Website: apple
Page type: account-selection
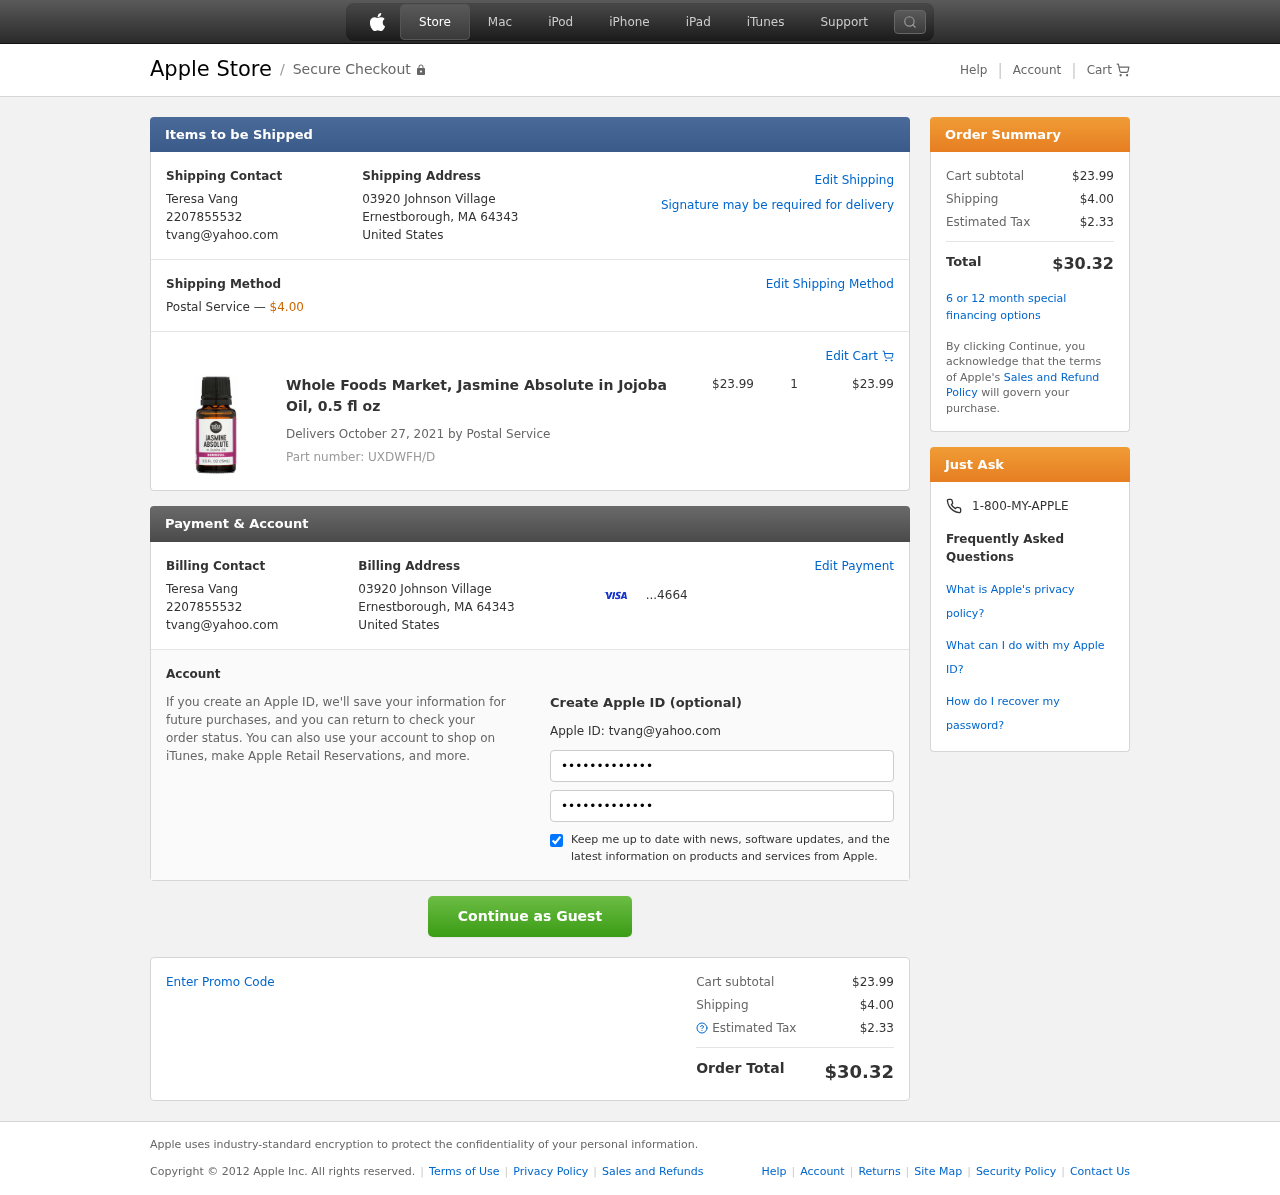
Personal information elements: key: PII_CARD_LAST4
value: ...4664
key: PII_CITY_STATE_ZIP
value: Ernestborough, MA 64343
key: PII_COUNTRY
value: United States
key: PII_EMAIL
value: tvang@yahoo.com
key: PII_FULLNAME
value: Teresa Vang
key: PII_PHONE
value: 2207855532
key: PII_STREET
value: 03920 Johnson Village
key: PII_FIRSTNAME
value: Teresa
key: PII_LASTNAME
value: Vang
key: PII_FULLNAME2
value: Teresa Vang
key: PII_FULLNAME3
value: Teresa Vang
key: PII_FIRSTNAME2
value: Teresa
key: PII_FIRSTNAME3
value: Teresa
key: PII_LASTNAME2
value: Vang
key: PII_LASTNAME3
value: Vang
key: PII_FIRSTNAME_DERIVED
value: Teresa
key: PII_LASTNAME_DERIVED
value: Vang
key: PII_FULLNAME_DERIVED
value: Teresa Vang
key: PII_NAME_FULL_DERIVED
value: Teresa Vang
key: PII_PHONE_LINE
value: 5532
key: PII_PHONE_SUFFIX
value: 5532
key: PII_PHONE2
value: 2207855532
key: PII_PHONE3
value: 2207855532
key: PII_PHONE_NUMERIC
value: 2207855532
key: PII_PHONE_LINE_NUMERIC
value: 5532
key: PII_PHONE_SUFFIX_NUMERIC
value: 5532
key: PII_PHONE2_NUMERIC
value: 2207855532
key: PII_PHONE3_NUMERIC
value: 2207855532
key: PII_PHONE_DIGITS
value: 2207855532
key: PII_PHONE_LAST4
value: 5532
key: PII_EMAIL2
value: tvang@yahoo.com
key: PII_EMAIL3
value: tvang@yahoo.com
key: PII_STREET2
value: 03920 Johnson Village
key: PII_CITY_STATE_ZIP2
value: Ernestborough, MA 64343
Product elements: key: PRODUCT1_NAME
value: Whole Foods Market, Jasmine Absolute in Jojoba Oil, 0.5 fl oz
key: PRODUCT1_PRICE
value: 23.99
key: PRODUCT1_QUANTITY
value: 1
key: PRODUCT_PART_NUMBER
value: Part number: UXDWFH/D
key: PRODUCT_TOTAL
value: $23.99
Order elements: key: ORDER_SHIPPING_COST
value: $4.00
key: ORDER_DELIVERY_DATE
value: Delivers October 27, 2021 by Postal Service
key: ORDER_SUBTOTAL
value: $23.99
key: ORDER_TAX
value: $2.33
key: ORDER_TOTAL
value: $30.32